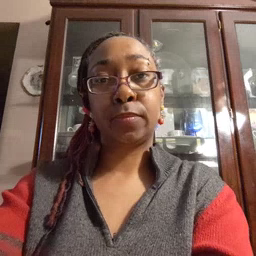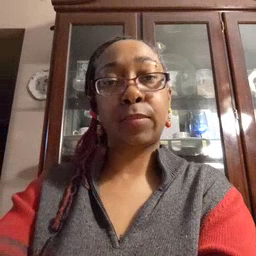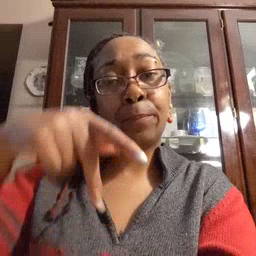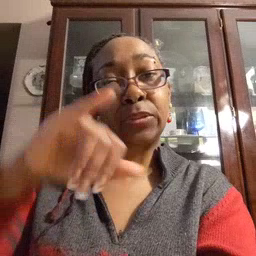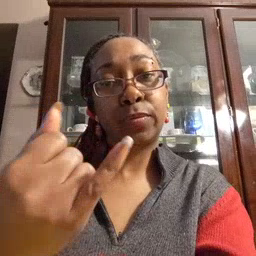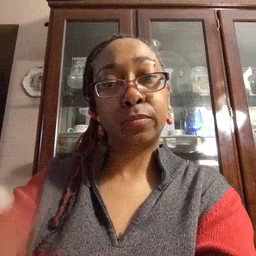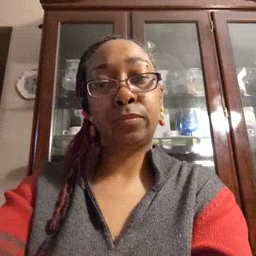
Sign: pajamas